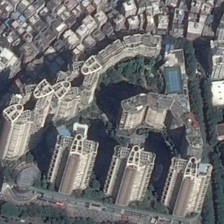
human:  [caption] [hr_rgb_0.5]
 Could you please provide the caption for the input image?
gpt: many buildings and some green trees are in a commercial area .

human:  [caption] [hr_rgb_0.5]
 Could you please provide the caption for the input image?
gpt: many buildings and some green trees are in a commercial area .

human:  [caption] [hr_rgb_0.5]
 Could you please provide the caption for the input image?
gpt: many buildings and some green trees are in a commercial area .

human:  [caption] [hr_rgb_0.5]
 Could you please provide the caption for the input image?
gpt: many buildings and some green trees are in a commercial area .

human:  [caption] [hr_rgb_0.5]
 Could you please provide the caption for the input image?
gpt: many buildings and some green trees are in a commercial area .